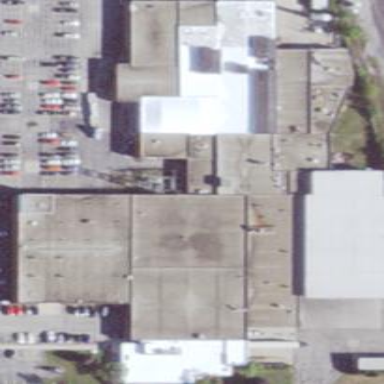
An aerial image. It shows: Industrial building.